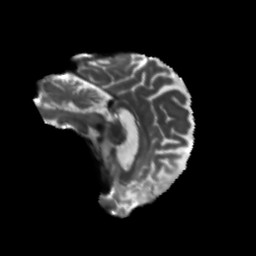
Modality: T2w
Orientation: sagittal
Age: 69
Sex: female
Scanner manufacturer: siemens
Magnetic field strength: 3 T
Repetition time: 5.47 s
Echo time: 0.0854 s